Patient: sex F, age 58
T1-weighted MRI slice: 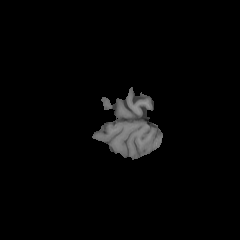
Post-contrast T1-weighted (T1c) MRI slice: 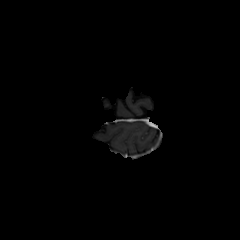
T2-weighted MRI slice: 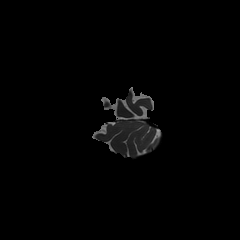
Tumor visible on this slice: no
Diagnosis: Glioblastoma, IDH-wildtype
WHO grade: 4